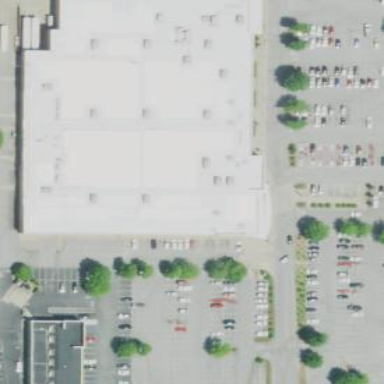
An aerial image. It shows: Retail area.